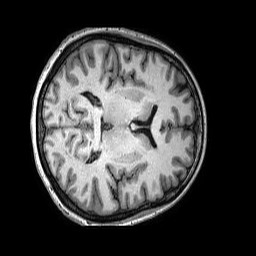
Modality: T1w
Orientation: axial
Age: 52
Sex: female
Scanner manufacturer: philips
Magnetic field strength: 3 T
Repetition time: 0.006699 s
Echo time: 0.003014 s